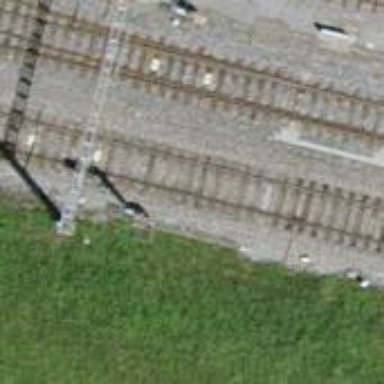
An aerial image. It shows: Railway signal.